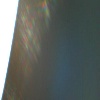
Label: sunburn